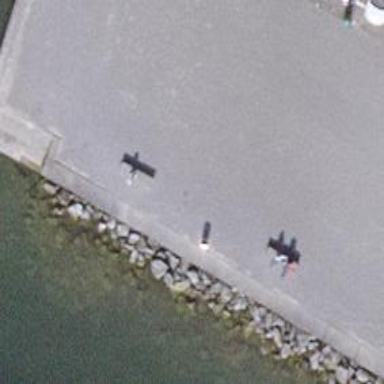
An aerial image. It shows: Bench.